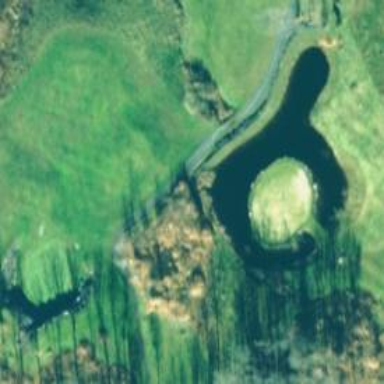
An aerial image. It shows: Scenic view of water hazard on golf course. The natural water feature adds beauty to the landscape.